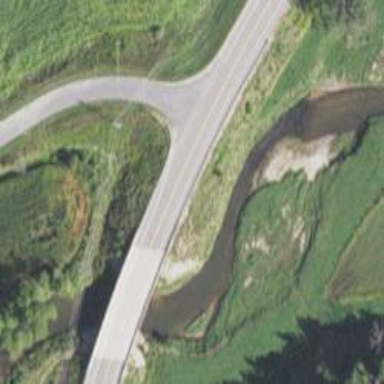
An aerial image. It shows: Secondary road with bridge.